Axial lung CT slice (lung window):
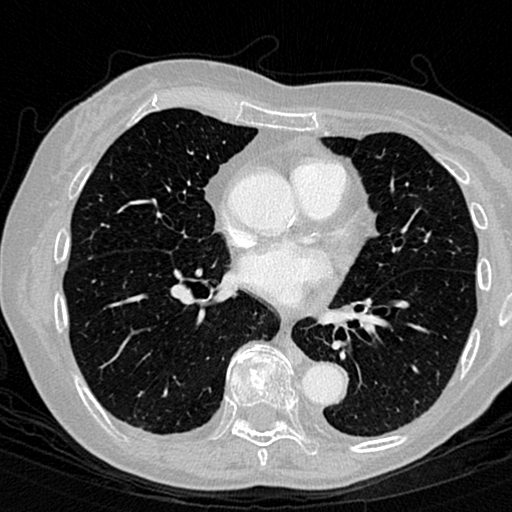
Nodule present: no